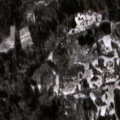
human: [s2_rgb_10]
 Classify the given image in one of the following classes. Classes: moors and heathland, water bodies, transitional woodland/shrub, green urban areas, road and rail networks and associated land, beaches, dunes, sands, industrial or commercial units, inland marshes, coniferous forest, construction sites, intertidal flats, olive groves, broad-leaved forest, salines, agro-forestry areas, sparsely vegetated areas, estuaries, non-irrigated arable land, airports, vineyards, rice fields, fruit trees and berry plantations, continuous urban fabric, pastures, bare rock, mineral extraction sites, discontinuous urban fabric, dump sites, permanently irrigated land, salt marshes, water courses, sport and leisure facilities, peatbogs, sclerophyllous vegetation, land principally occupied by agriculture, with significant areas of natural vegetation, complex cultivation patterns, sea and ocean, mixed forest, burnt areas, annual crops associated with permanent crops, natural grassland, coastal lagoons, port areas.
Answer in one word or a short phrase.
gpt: land principally occupied by agriculture, with significant areas of natural vegetation, broad-leaved forest, mixed forest